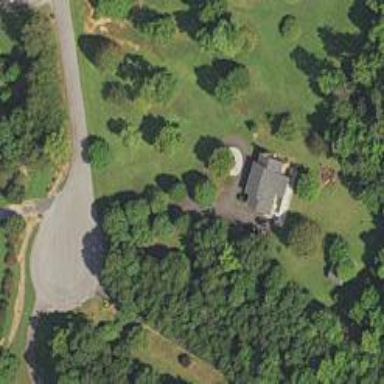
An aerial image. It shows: Driveway.